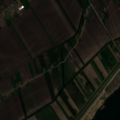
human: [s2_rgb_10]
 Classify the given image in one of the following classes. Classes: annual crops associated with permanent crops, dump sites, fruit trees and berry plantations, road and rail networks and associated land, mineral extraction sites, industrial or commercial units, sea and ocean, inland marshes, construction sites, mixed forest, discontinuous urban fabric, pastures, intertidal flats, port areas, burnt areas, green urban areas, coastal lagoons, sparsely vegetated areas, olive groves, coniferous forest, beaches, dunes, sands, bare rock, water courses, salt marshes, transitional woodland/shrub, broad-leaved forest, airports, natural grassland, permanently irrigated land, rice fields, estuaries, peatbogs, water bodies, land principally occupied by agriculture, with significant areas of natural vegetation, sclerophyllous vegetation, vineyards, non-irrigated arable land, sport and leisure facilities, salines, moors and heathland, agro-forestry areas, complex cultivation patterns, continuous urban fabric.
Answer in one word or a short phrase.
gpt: non-irrigated arable land, complex cultivation patterns, water bodies